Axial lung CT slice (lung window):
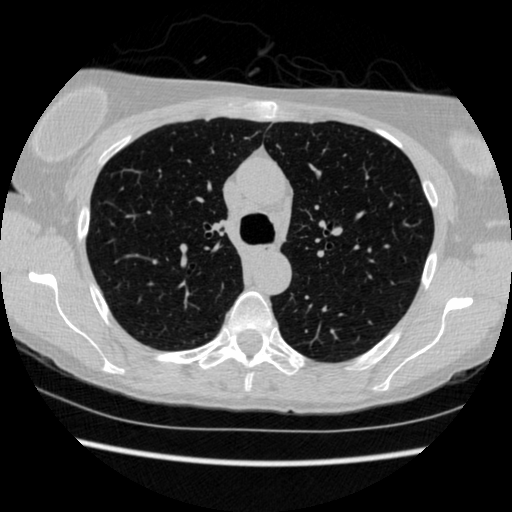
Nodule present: no